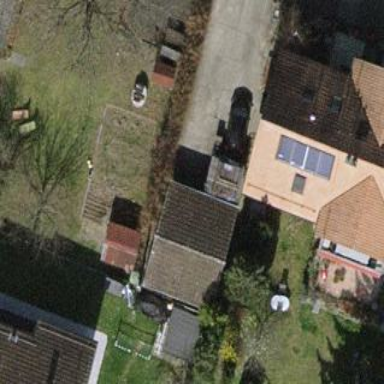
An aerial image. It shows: Garage.